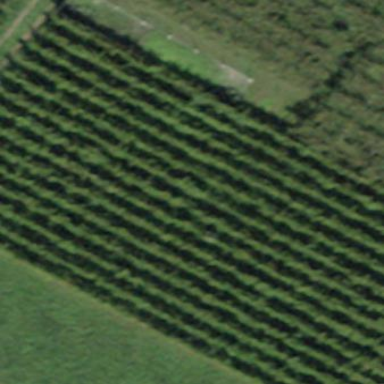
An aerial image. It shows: Vineyard.